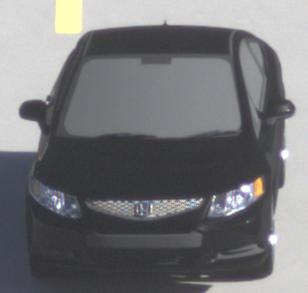
Make: Honda
Model: Civic Limousine 1.8
Detailed model: Civic (IX) Limousine
Model produced from: 2014/05
Model produced until: 2017/06
Doors: 4
Color: black
Road condition: dry road
Daytime: morning or afternoon
Contrast: high contrast